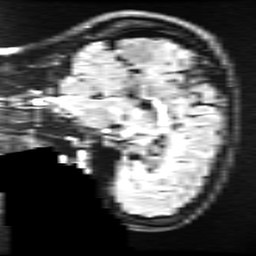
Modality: FLAIR
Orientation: sagittal
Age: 28
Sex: female
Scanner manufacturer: ge
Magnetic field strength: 3 T
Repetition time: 11 s
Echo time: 0.1497 s